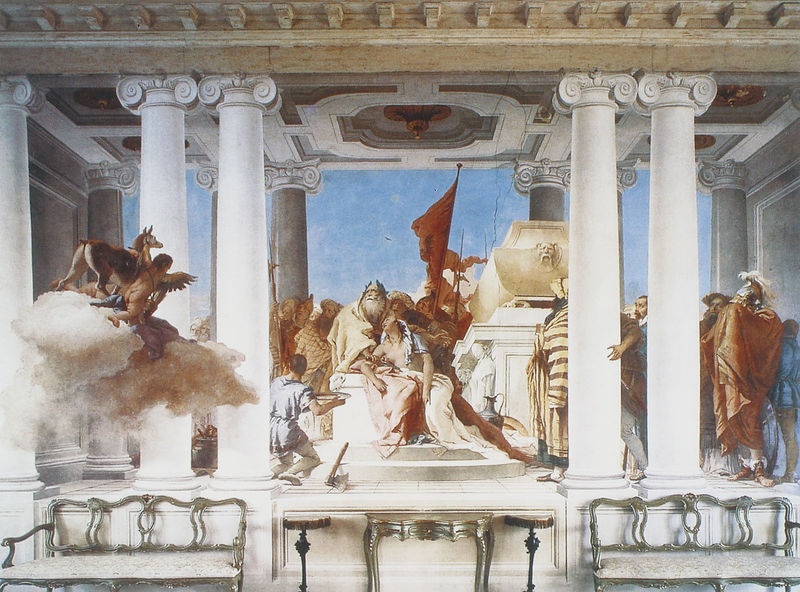
Titel: Opferung der Iphigenie
Künstler: Giambattista Tiepolo
Standort: Vicenza, Villa Valmarana (EU - I - Venetien)
Schlagwörter: blau, gott, mann, weiß, wolken, frau, männer, säulen, tisch, rot, wolke, beige, möbel, pferd, engel, sofa, fahnen, italien, fahne, flagge, stufen, bänke, voluten, zeus, griechenland, ionische säulen, fresko, athena, säulem, scheinarchitektur